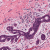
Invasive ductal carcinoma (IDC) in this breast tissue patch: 0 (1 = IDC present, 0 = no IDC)